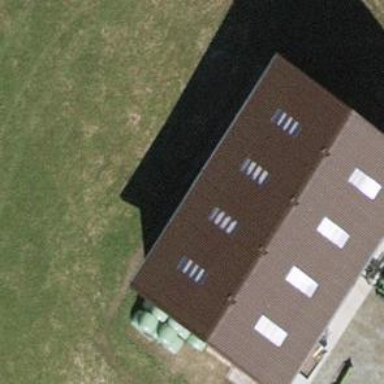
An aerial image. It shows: Farm auxiliary building.